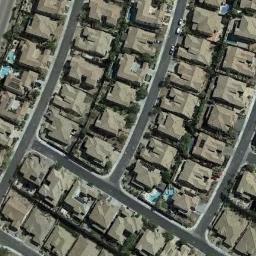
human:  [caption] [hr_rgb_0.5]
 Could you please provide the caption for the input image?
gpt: The dense residential is next to the road and some trees .

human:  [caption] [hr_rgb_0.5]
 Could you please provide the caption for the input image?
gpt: Residential houses stand in three rows .

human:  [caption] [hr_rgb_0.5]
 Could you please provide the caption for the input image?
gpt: There are many roads and neatly arranged houses and trees and few cars in densely populated areas .

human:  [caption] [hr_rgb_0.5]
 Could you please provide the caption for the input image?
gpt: A dense residential area has lots of houses of the same style and some of houses have pools .

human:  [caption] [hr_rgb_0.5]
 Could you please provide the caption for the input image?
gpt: There are many yellow buildings arranged neatly on a dense residential area .